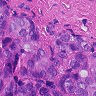
Metastatic tissue present: yes